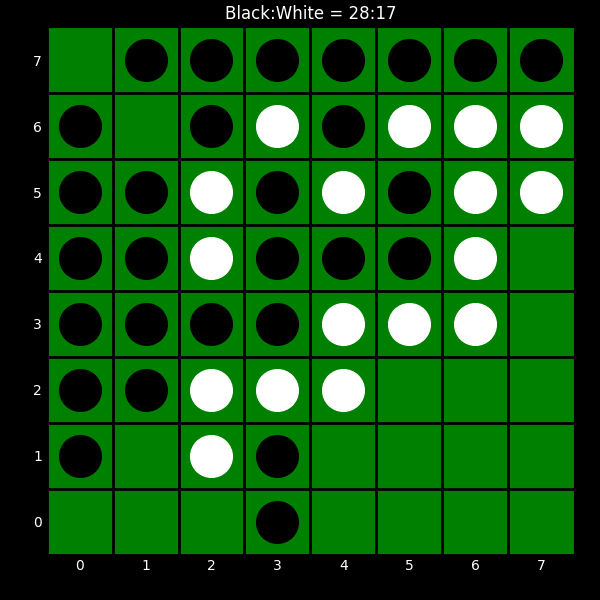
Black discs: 28
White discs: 17